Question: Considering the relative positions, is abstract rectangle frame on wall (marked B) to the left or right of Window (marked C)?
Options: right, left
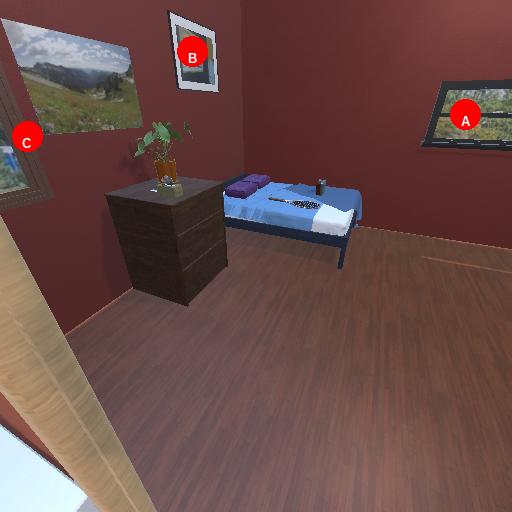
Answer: right